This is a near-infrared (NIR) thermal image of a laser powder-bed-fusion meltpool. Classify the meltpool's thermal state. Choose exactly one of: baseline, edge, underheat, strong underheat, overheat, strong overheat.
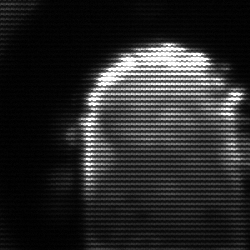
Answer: baseline